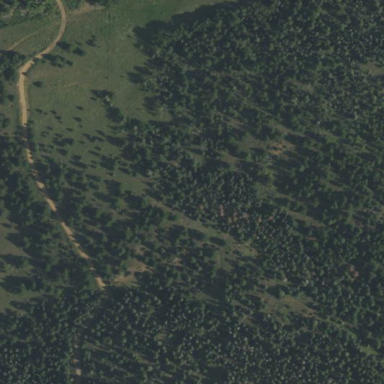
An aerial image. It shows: Forest area dominated by evergreen needle-leaved trees.